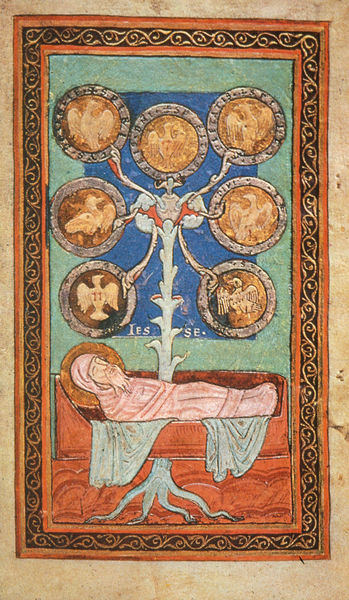
Titel: Lektionar aus Siegburg
Standort: Herkunftsort: Siegburg, St. Michael (EU - D - NRW)
Institution: London, British Library (BL)
Schlagwörter: adler, baum, blau, mann, umhang, vogel, weiß, grün, grau, rot, tuch, ornament, teppich, bart, leiche, rahmen, tod, tot, bild, vögel, gold, pflanze, rosa, liegen, wandmalerei, medaillon, wurzel, liege, heiligenschein, sarg, wurzeln, bahre, jesus, leichnam, totenbett, sieben, heiliger, fresko, emblem, stier, münzen, buchmalerei, evangelisten, jesse, stammbaum, emblemata, s, euro